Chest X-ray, PA view. Patient: 62 years old, sex M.
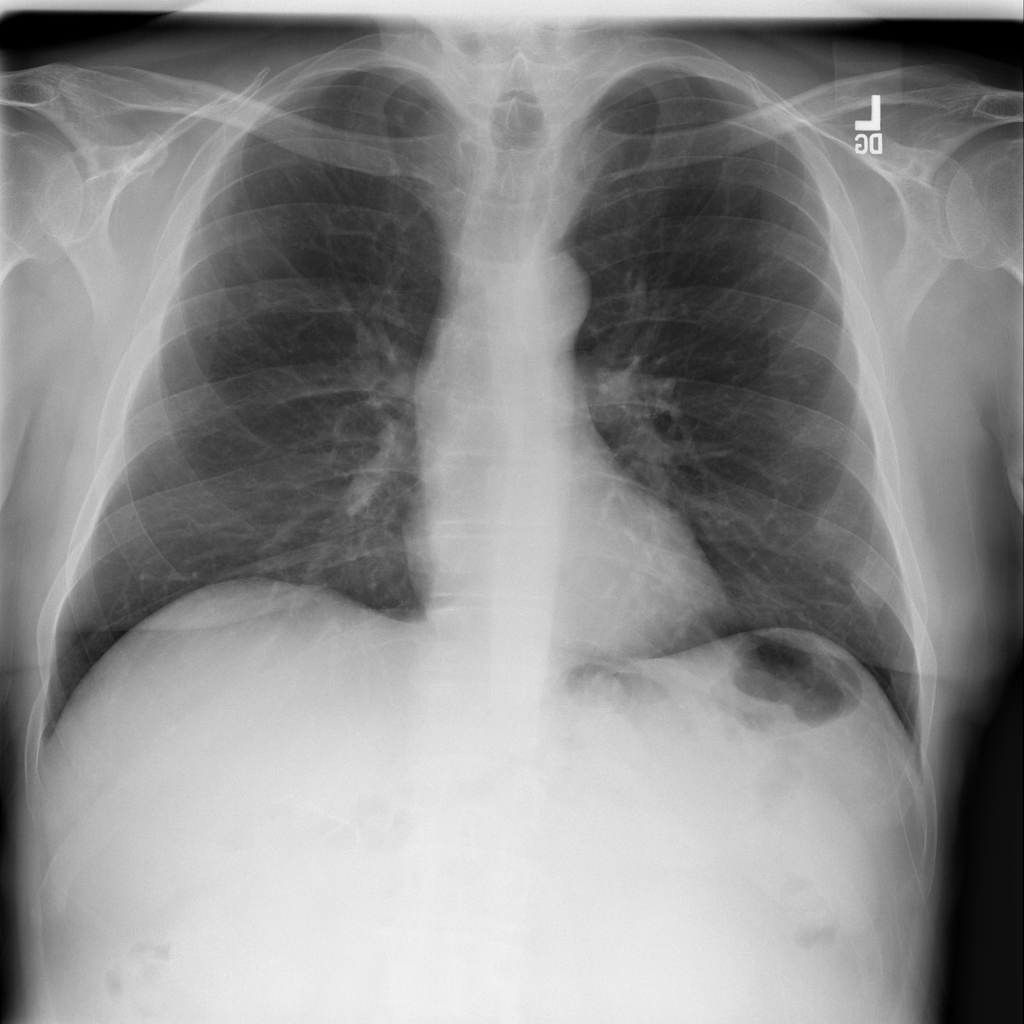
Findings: No Finding